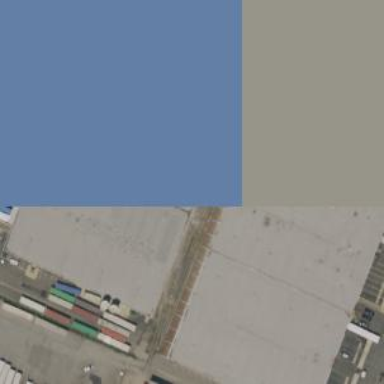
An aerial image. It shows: Warehouse.